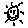
Label: sun